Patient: sex F, age 60
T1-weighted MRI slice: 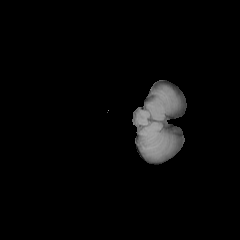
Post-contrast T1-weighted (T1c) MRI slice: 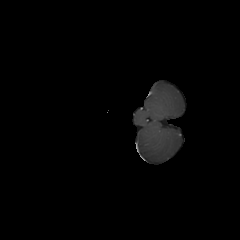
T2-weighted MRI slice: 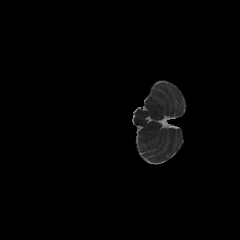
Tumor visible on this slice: no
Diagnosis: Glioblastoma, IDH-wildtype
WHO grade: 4